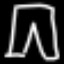
Label: pants